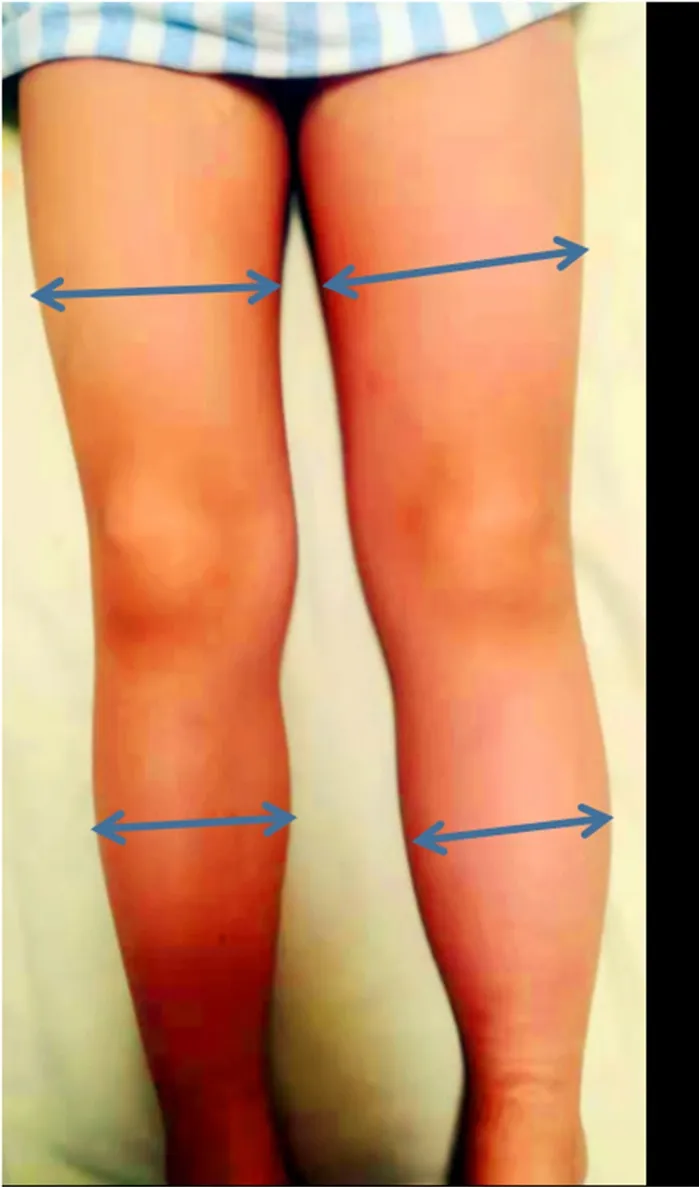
The left lower extremity swelling.
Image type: medical_photograph (skin_photograph)